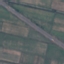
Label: Highway